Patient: sex M, age 66
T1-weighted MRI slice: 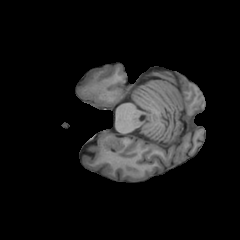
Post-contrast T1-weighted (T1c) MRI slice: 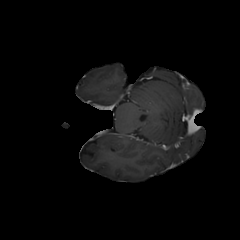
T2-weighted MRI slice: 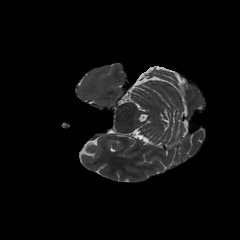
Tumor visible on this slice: no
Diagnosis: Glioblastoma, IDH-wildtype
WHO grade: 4